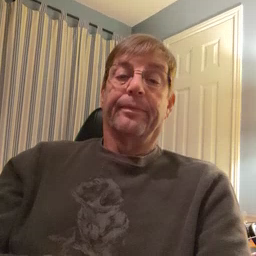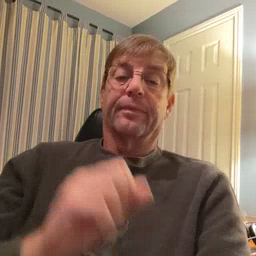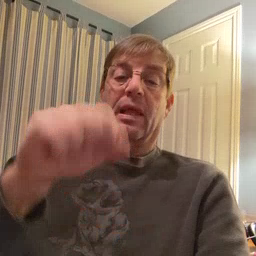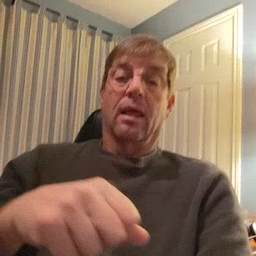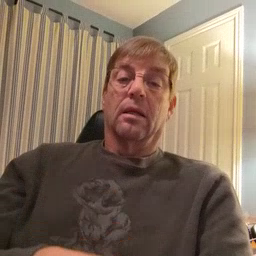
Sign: can